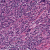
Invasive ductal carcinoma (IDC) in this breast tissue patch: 1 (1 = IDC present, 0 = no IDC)